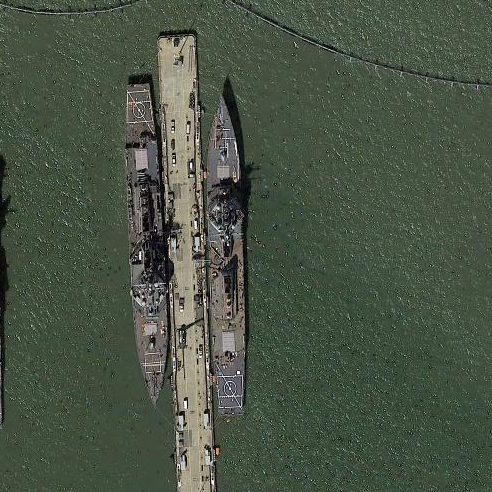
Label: destroyer